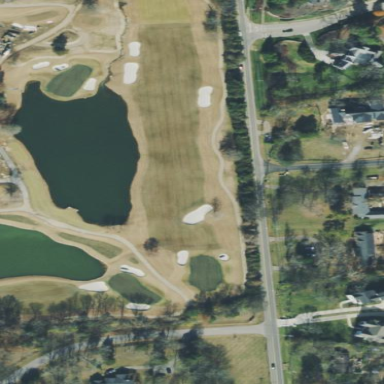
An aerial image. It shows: Golf rough area.